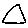
Label: triangle